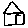
Label: house